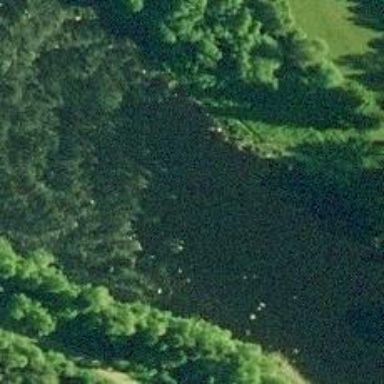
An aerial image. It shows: Rapids in the waterway.